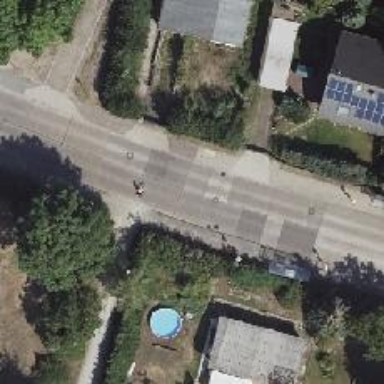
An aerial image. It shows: Tertiary road with concrete surface. There are sidewalks on both sides with asphalt surface.